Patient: sex F, age 60
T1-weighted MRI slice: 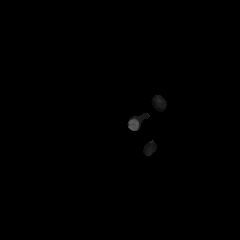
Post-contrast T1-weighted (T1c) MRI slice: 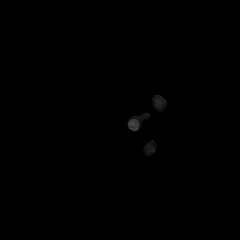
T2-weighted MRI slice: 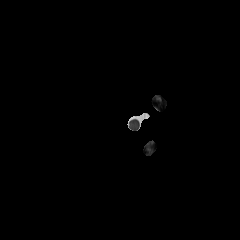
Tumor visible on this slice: no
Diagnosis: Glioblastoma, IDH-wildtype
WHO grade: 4